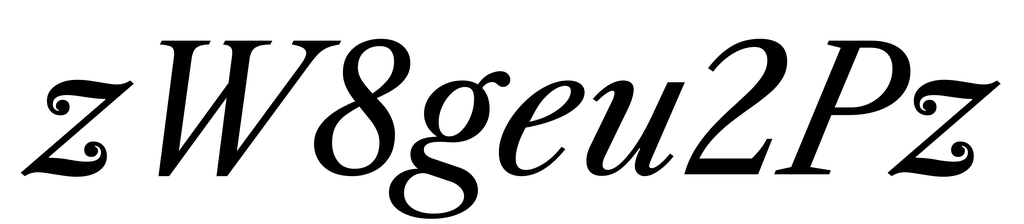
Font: LibreCaslonText-Italic_Italic